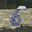
Label: 6